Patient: sex F, age 73
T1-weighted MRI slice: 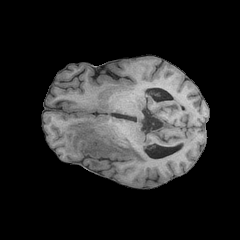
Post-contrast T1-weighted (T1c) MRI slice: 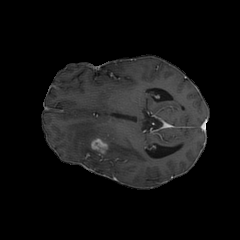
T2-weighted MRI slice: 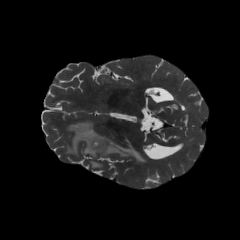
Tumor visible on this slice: yes
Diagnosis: Glioblastoma, IDH-wildtype
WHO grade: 4